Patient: sex M, age 50
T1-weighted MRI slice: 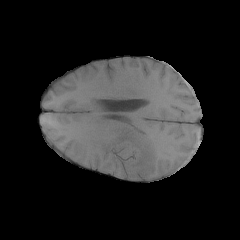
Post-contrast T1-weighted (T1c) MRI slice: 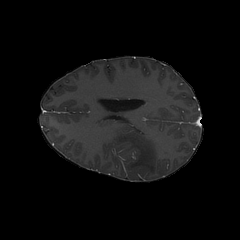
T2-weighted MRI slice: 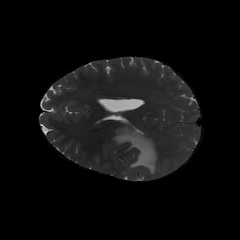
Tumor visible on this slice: yes
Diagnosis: Glioblastoma, IDH-wildtype
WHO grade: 4